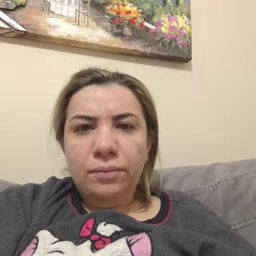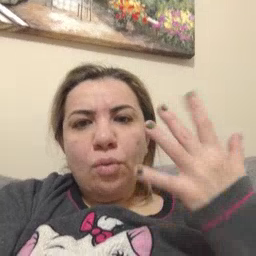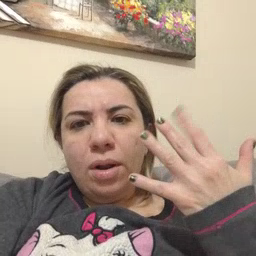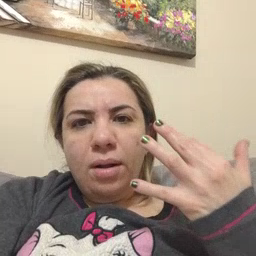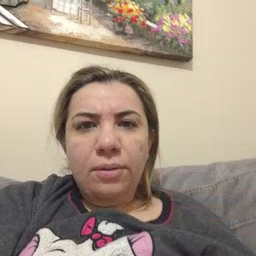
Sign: wait